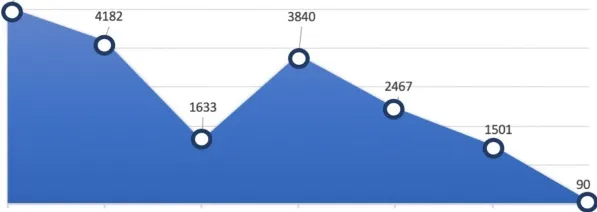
Dynamic of high sensitivity cardiac troponin I levels. Hs-cTnI levels peaked at admission. Three days later, with ongoing recurrent episodes of chest pain, a further increase in hs-cTnI value was observed. After starting aspirin and colchicine, chest pain resolved and hs-cTnI levels progressively decreased. At discharge, hs-cTnI value was almost normal (normal range 0-58.05 ng/l).
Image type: chart (chart)